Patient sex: M
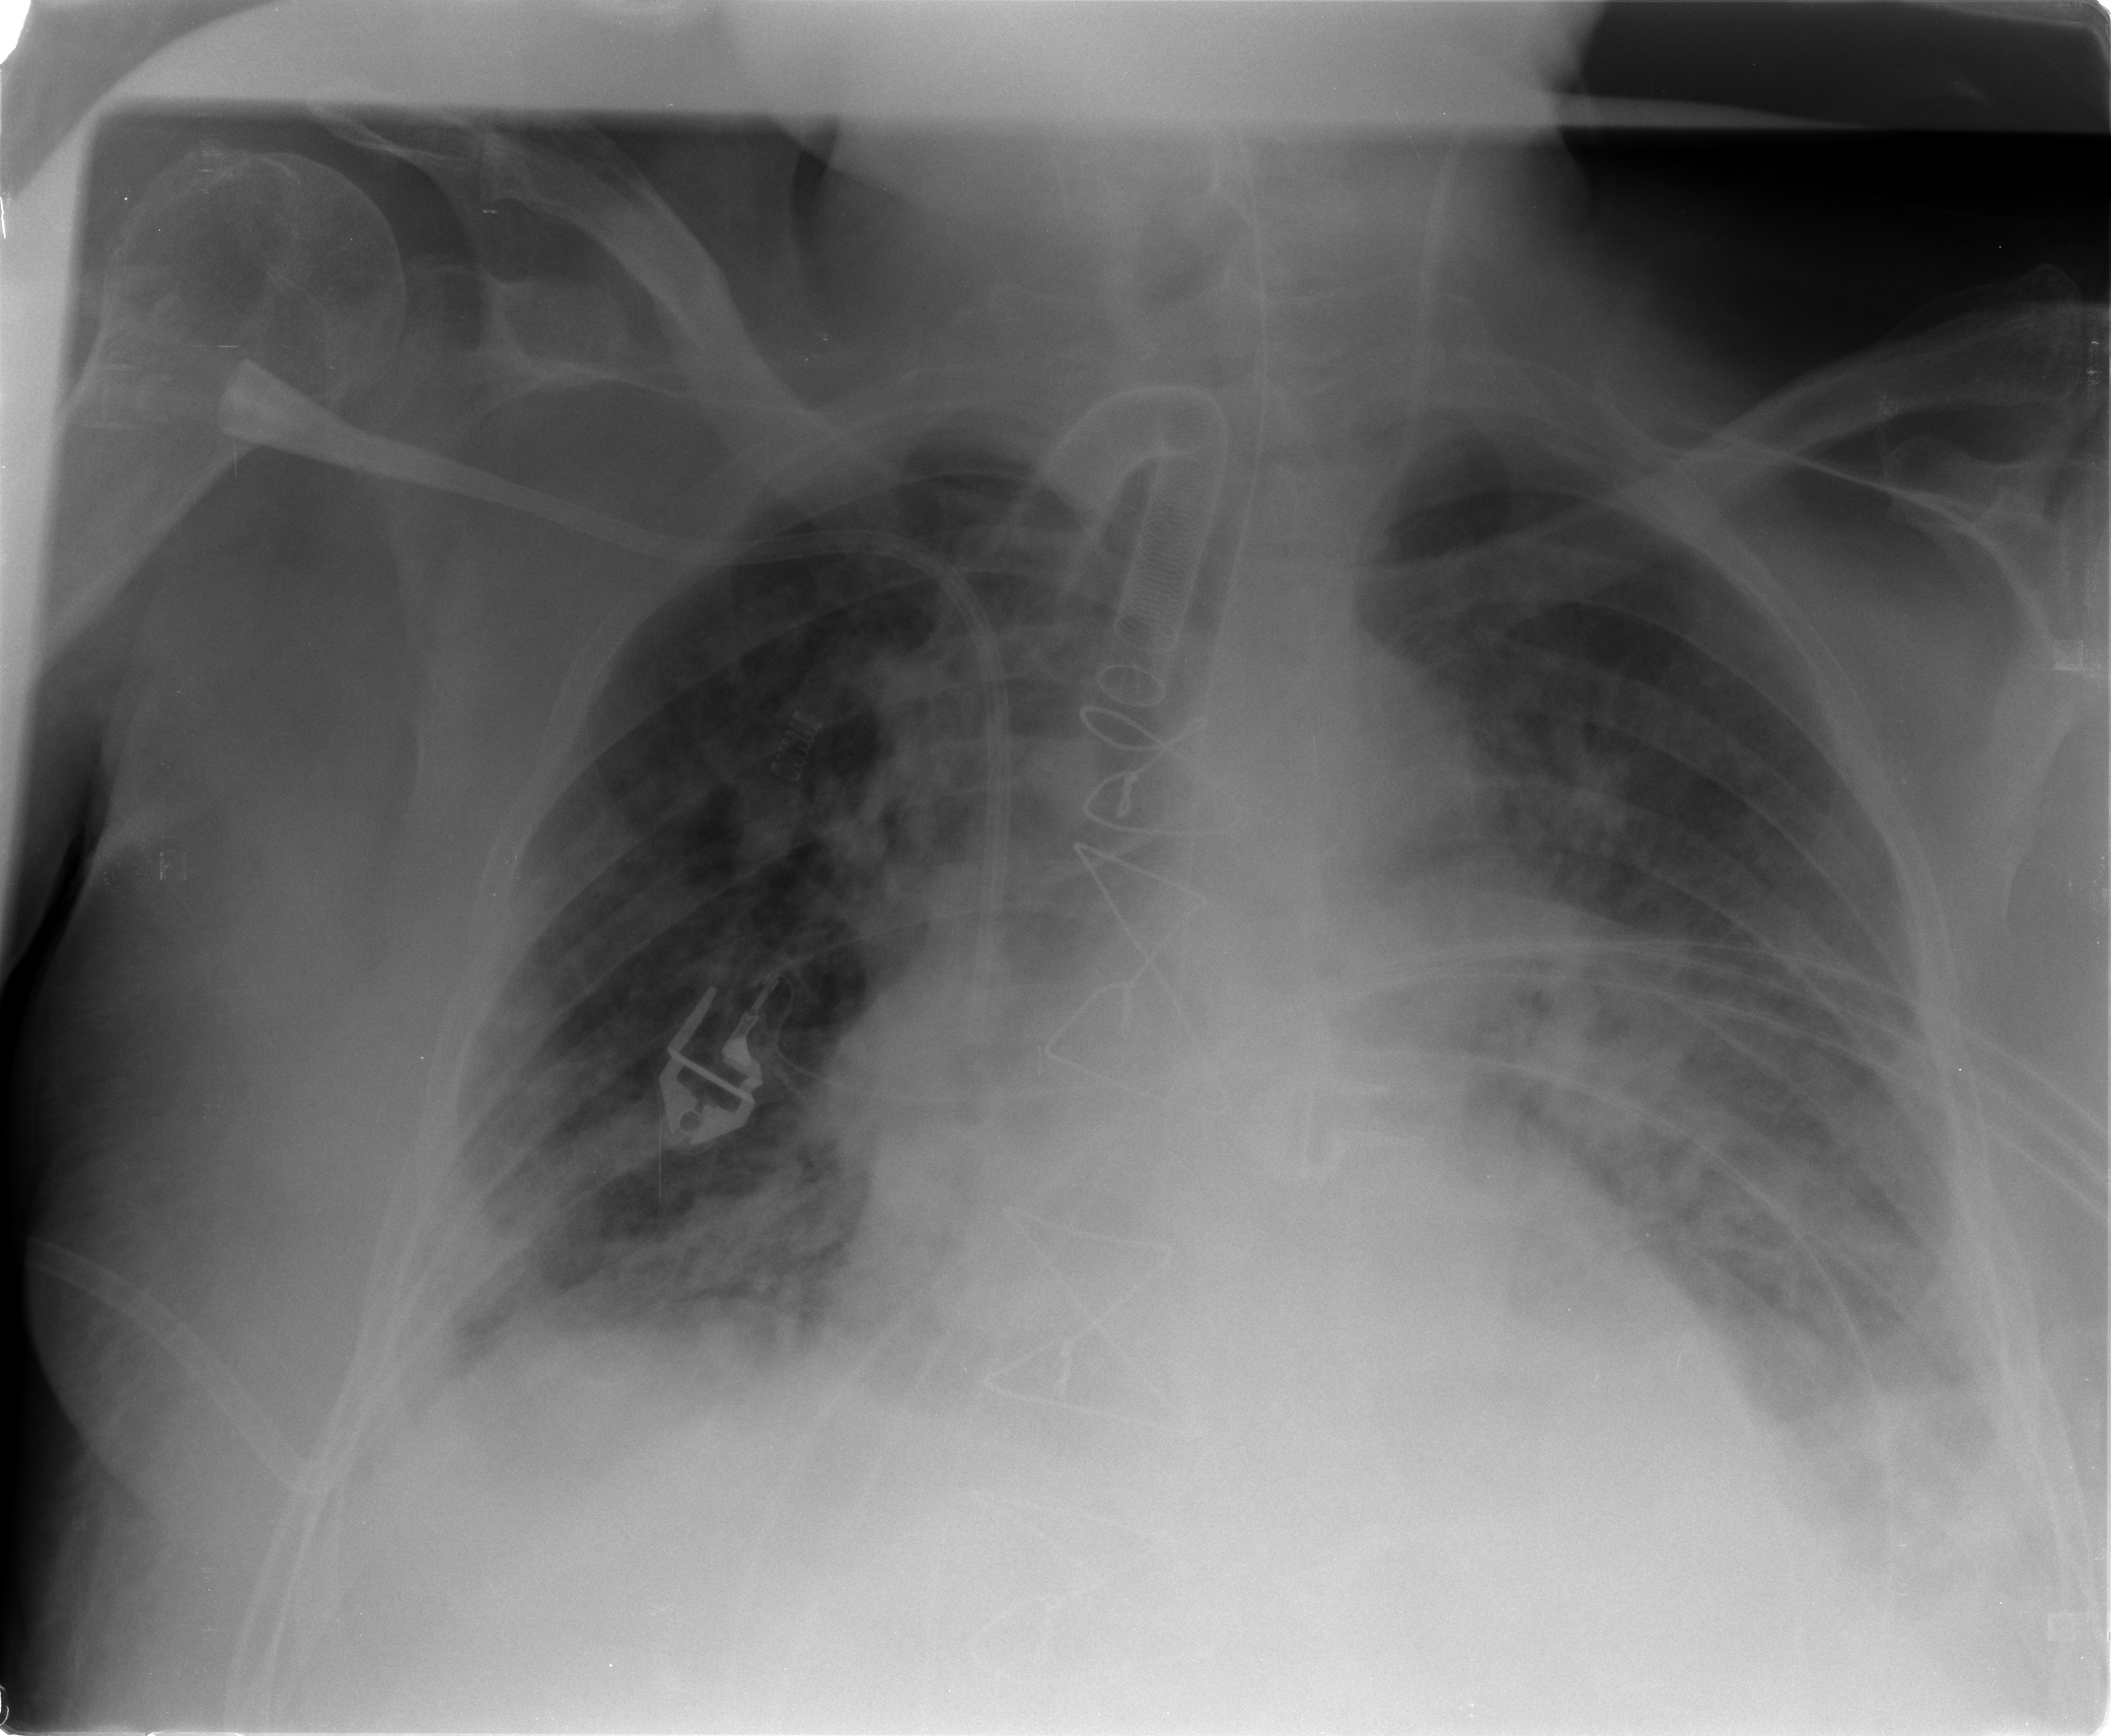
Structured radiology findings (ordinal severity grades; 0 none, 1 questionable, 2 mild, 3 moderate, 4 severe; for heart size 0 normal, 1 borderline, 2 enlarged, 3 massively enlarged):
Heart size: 2
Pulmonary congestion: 3
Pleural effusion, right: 1
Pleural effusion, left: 2
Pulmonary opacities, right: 2
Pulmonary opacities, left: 3
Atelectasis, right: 2
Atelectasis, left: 3